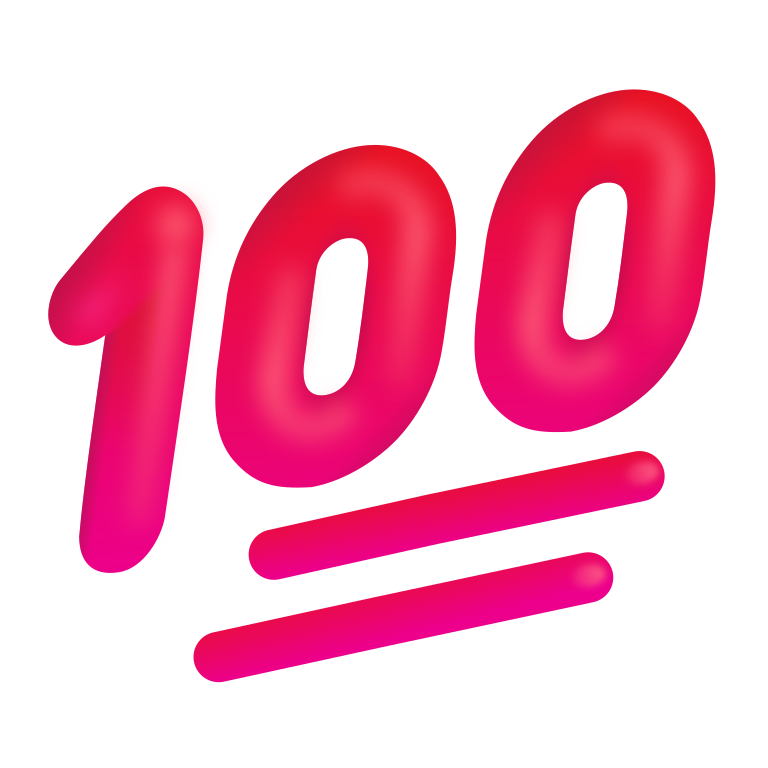
hundred points color